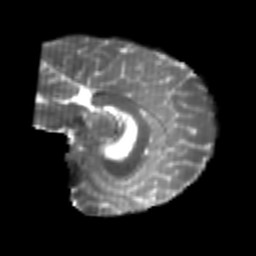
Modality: T2w
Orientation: sagittal
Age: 25
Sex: female
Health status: healthy
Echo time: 0.074 s